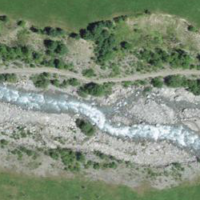
EUNIS habitat code: 48
Species observed at this site:
Lathyrus sylvestris